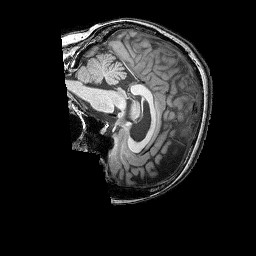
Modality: T1w
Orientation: sagittal
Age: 67
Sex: female
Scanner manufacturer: siemens
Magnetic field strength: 3 T
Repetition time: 2.25 s
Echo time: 0.00415 s